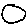
Label: circle